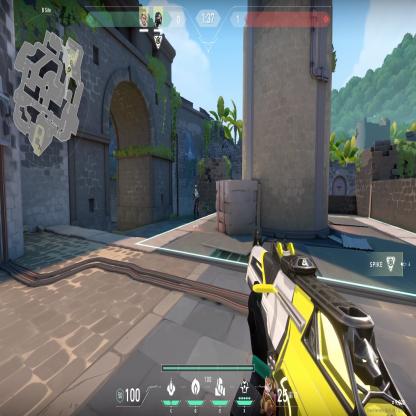
Label: teammate